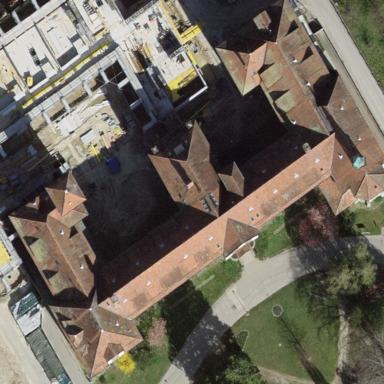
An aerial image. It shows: School.